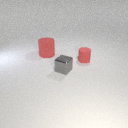
large red rubber cylinder behind small gray metal cube